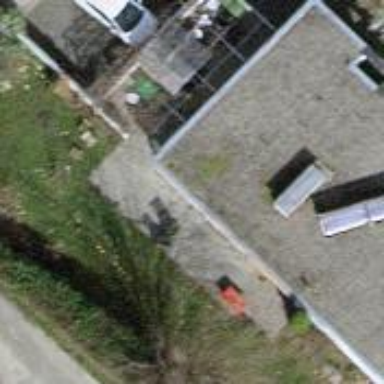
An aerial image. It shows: View of roof of building.